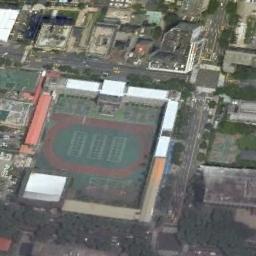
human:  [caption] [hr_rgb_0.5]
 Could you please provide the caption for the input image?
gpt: There is a road between the square stadium and the residential area .

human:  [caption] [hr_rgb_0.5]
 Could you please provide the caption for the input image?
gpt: There are many buildings beside the stadium .

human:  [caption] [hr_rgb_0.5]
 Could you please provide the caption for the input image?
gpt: The stadium is next to some buildings and trees .

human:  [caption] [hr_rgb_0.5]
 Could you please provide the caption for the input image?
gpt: The stadium has a blue roof on three sides and a red roof on the other side .

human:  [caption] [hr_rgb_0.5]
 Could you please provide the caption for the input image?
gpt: There are some buildings around the stadium .